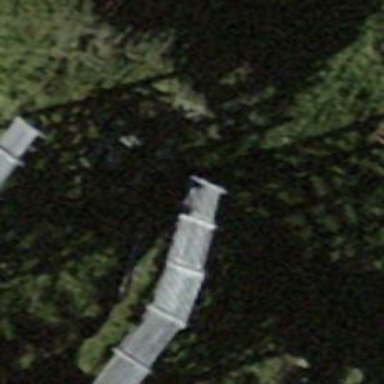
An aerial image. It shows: Structure designed for avalanche protection.